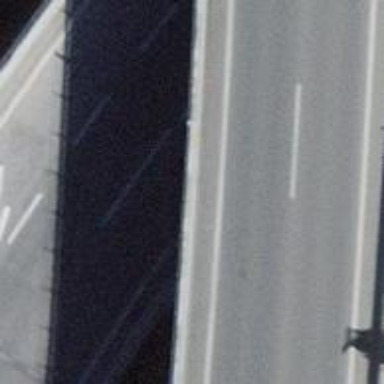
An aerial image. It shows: Asphalt motorway link.